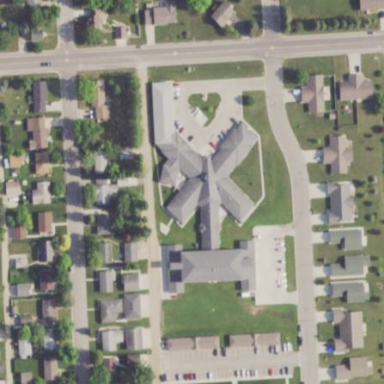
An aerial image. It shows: Building.